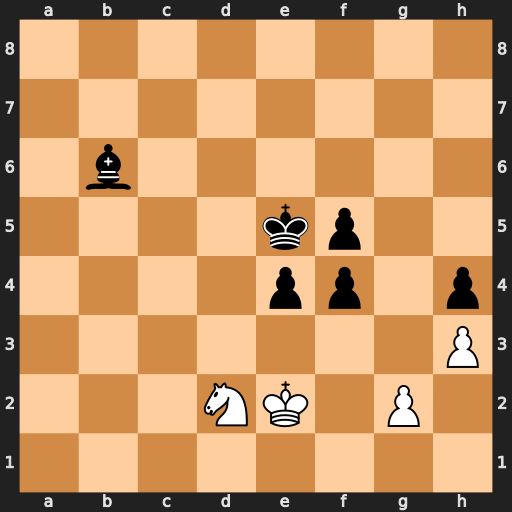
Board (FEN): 8/8/1b6/4kp2/4pp1p/7P/3NK1P1/8
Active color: w
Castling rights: -
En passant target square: -
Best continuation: Nc4+ Kd5 Nxb6+